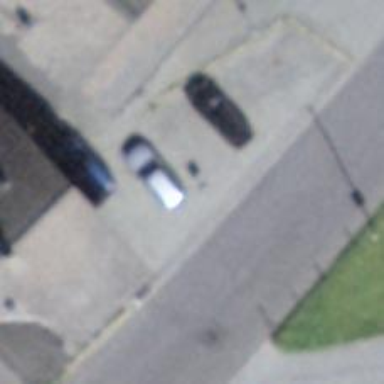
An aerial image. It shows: Post box.